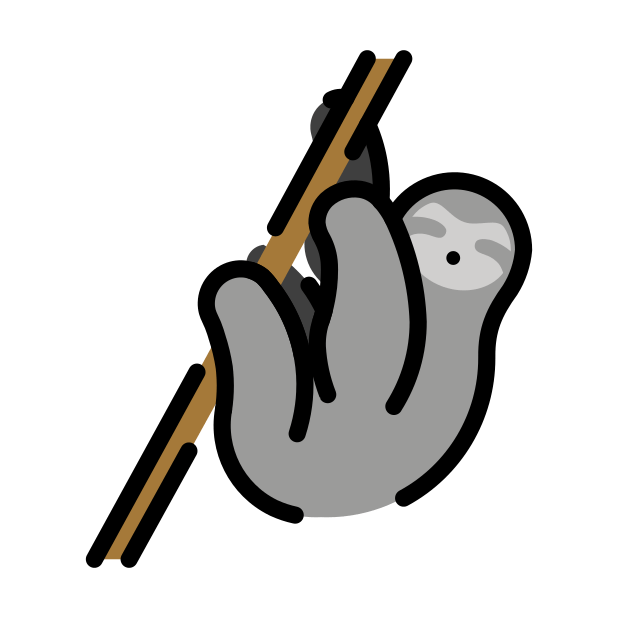
Emoji: 🦥
Name: sloth
Unicode: 0x1f9a5